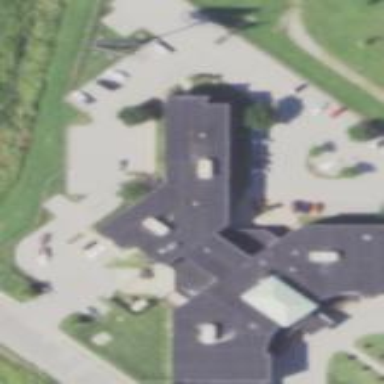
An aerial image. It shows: Hospital building.